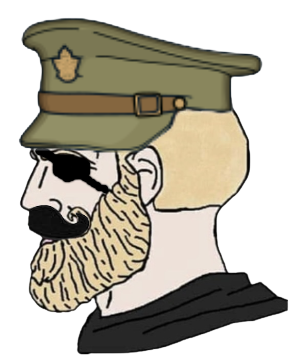
Label: 4_Yes_Chad